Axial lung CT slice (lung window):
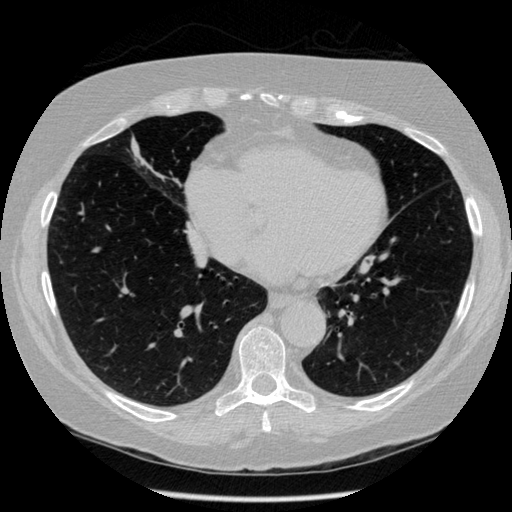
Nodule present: no